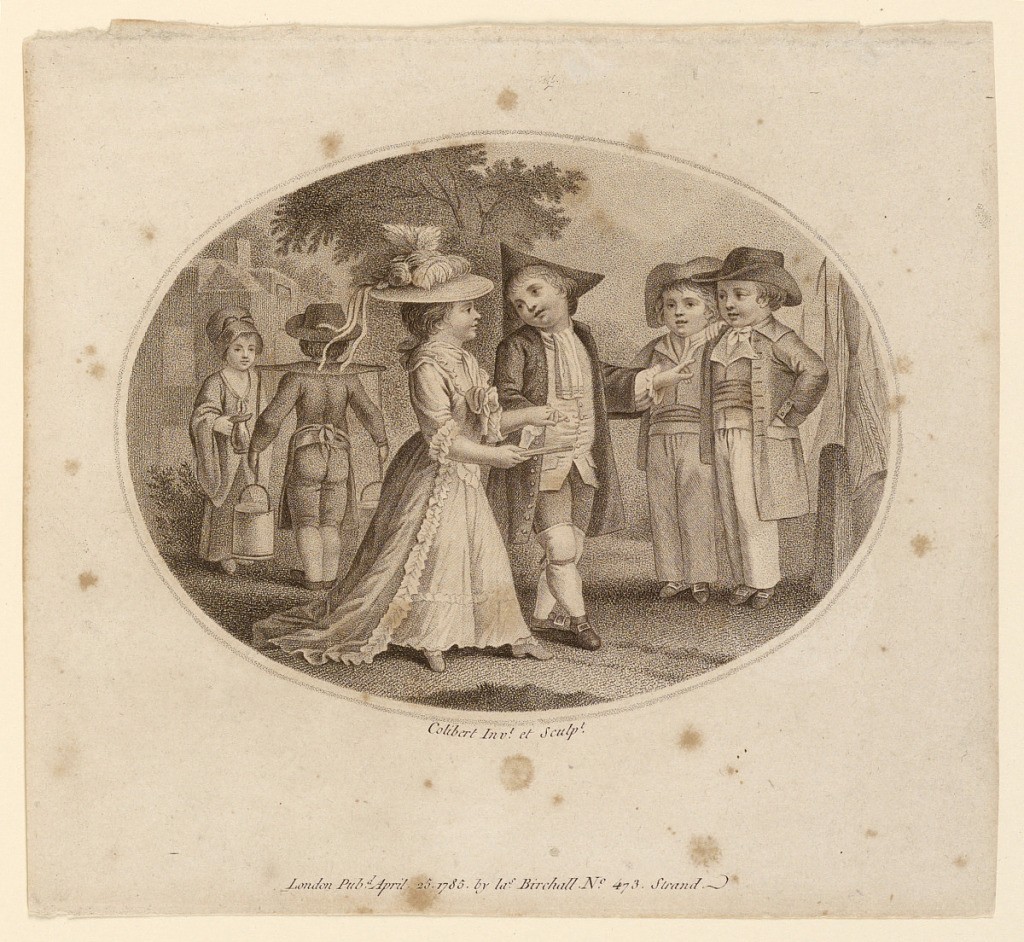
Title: The Introduction
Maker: Nicolas Colibert, French, 1750 - 1806
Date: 1785
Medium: Stipple and line engraving in brown ink on paper
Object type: Print
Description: A boy presenting two other boys to a girl. In the middle background left a boy with buckets and a girl with a pitcher.